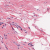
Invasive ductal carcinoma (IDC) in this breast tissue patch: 1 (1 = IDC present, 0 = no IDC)